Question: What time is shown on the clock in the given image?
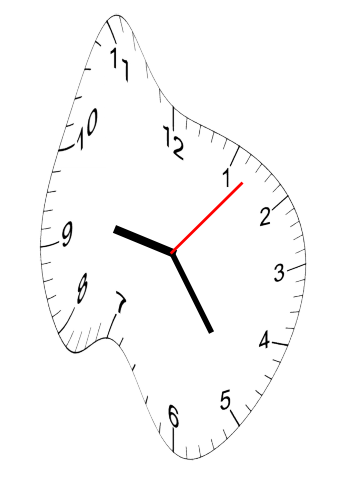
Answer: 09:24:07